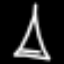
Label: The Eiffel Tower